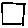
Label: square